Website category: phone
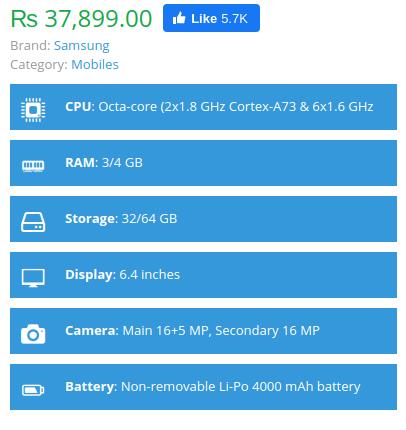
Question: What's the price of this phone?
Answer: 37,899.00

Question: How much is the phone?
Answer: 37,899.00

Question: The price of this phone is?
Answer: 37,899.00

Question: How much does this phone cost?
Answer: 37,899.00

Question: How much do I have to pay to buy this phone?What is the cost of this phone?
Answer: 37,899.00

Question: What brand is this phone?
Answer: Samsung

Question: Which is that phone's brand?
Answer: Samsung

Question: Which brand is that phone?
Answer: Samsung

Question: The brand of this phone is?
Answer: Samsung

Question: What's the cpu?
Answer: Octa-core (2x1.8 GHz Cortex-A73 & 6x1.6 GHz Cortex-A53)

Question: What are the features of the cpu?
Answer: Octa-core (2x1.8 GHz Cortex-A73 & 6x1.6 GHz Cortex-A53)

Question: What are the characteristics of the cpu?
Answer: Octa-core (2x1.8 GHz Cortex-A73 & 6x1.6 GHz Cortex-A53)

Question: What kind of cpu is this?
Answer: Octa-core (2x1.8 GHz Cortex-A73 & 6x1.6 GHz Cortex-A53)

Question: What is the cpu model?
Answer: Octa-core (2x1.8 GHz Cortex-A73 & 6x1.6 GHz Cortex-A53)

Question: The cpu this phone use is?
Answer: Octa-core (2x1.8 GHz Cortex-A73 & 6x1.6 GHz Cortex-A53)

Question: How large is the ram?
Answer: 3/4 GB

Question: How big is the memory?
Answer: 3/4 GB

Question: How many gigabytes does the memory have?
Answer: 3/4 GB

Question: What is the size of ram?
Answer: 3/4 GB

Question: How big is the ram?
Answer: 3/4 GB

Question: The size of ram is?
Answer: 3/4 GB

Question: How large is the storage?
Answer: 32/64 GB

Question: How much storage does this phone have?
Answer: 32/64 GB

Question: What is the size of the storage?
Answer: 32/64 GB

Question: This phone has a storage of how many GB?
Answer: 32/64 GB

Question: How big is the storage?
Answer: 32/64 GB

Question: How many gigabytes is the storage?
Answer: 32/64 GB

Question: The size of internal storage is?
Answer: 32/64 GB

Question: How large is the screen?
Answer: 6.4 inches

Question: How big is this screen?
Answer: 6.4 inches

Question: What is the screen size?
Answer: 6.4 inches

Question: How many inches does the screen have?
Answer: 6.4 inches

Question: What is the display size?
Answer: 6.4 inches